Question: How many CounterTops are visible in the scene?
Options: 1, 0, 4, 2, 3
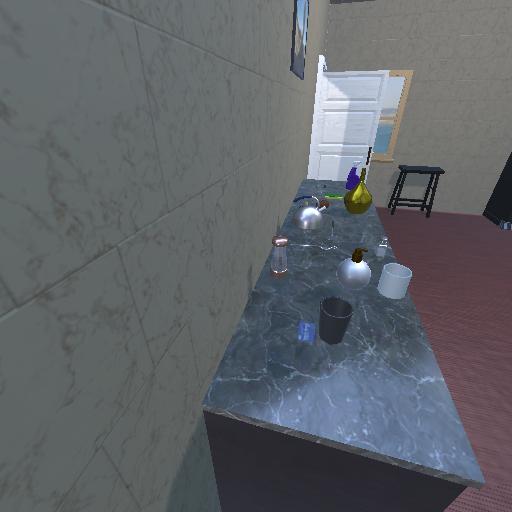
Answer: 1